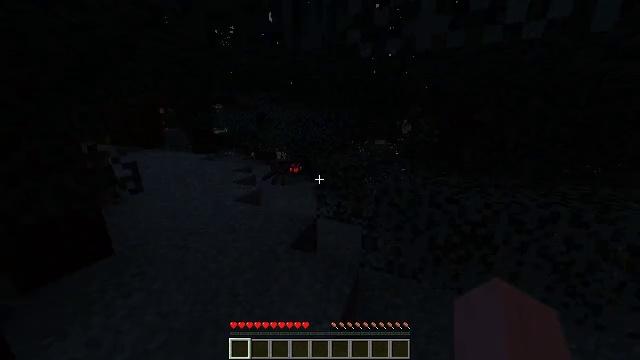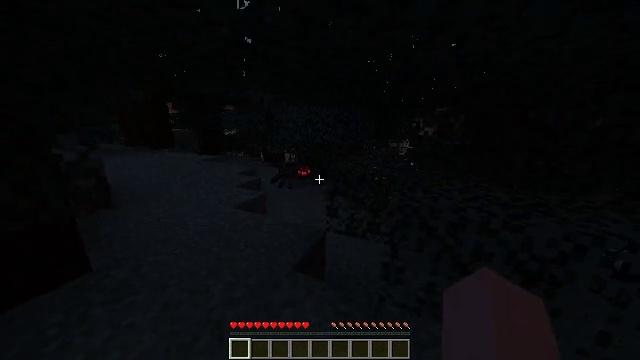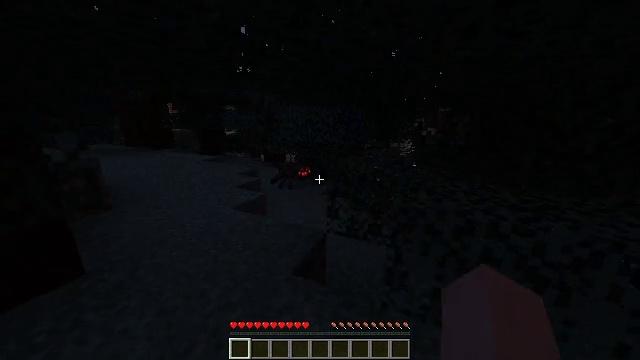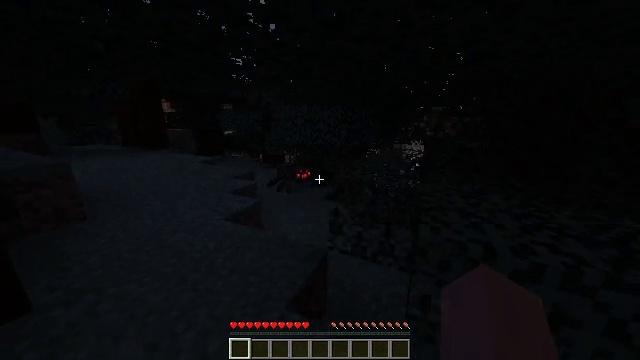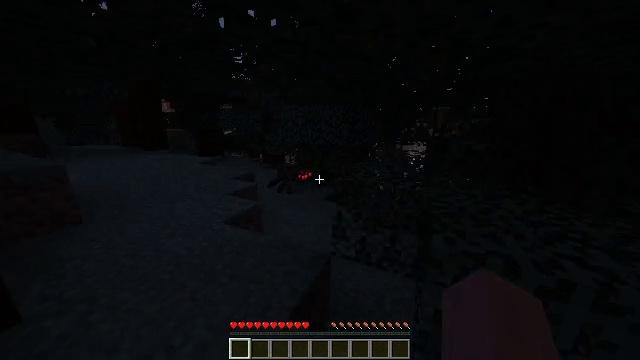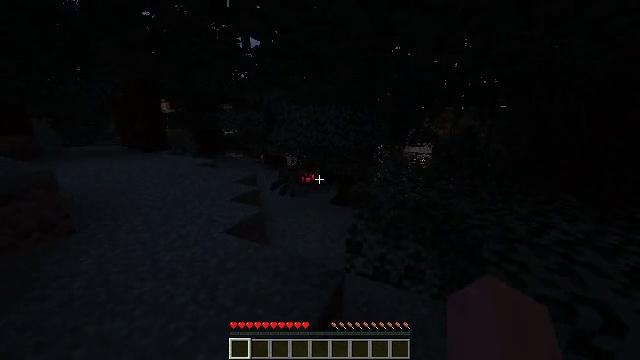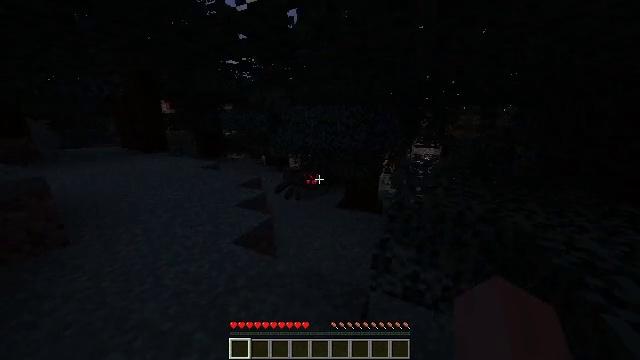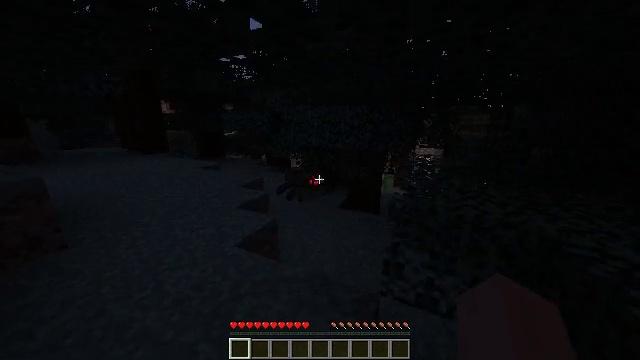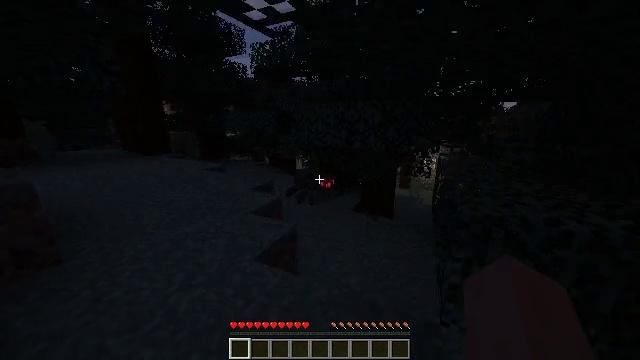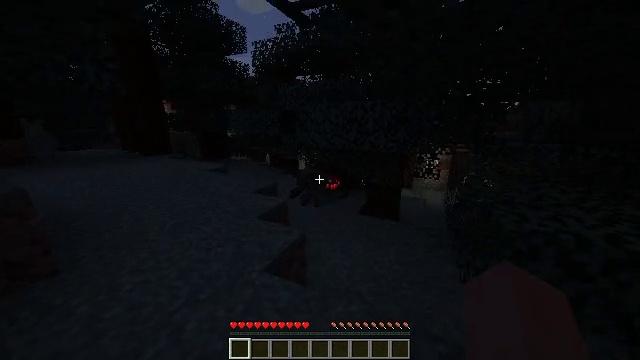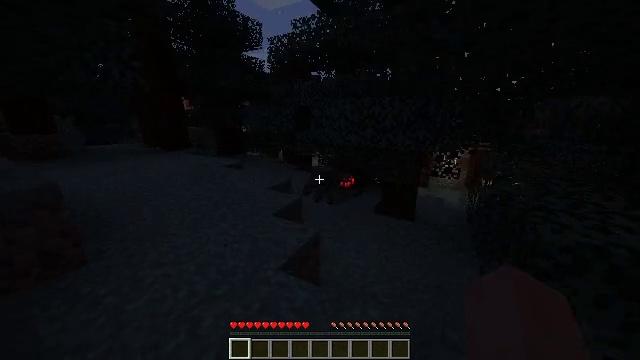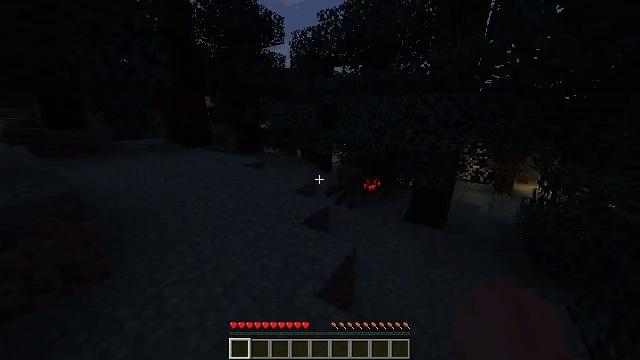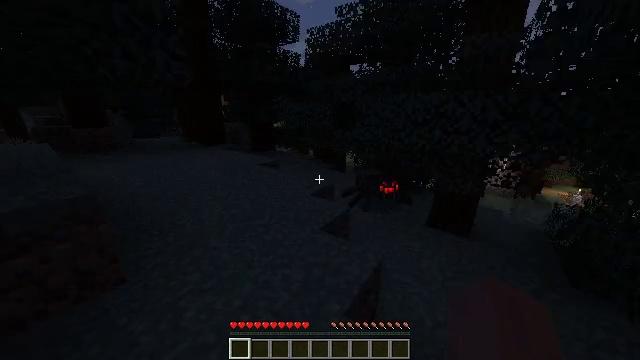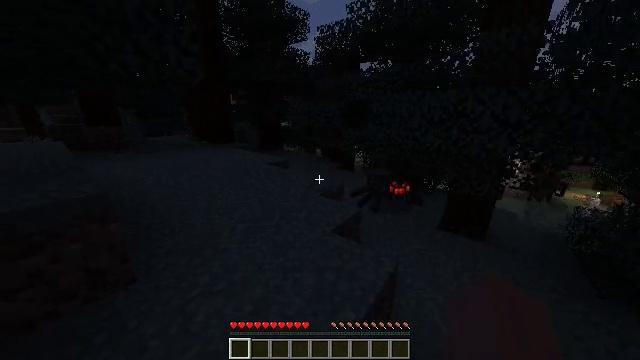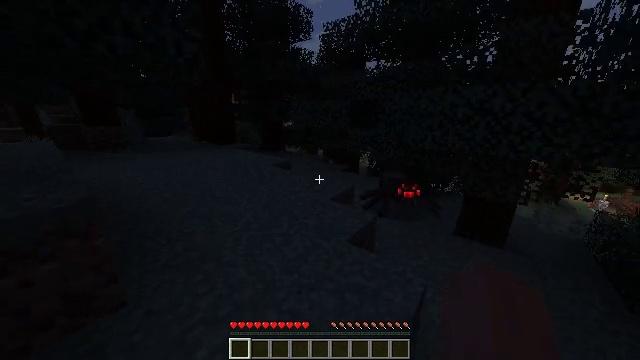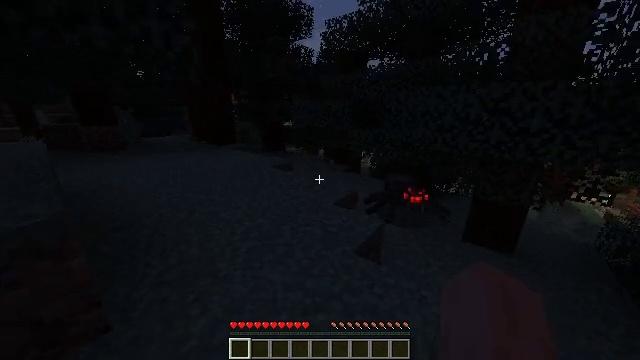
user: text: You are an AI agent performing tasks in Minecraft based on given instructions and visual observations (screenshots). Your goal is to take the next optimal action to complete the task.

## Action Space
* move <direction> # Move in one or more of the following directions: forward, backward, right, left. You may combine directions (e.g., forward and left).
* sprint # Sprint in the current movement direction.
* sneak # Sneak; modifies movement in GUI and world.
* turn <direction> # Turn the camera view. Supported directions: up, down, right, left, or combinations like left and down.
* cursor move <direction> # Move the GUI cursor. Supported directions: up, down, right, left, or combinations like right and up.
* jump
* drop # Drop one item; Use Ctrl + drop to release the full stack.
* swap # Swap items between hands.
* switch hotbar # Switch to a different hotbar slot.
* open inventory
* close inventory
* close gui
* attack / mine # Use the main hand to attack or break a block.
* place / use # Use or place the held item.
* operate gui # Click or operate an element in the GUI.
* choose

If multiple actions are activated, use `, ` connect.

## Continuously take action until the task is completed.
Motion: motion action
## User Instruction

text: Mine the jack o'lantern to collect it.
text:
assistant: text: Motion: move forward, sprint, turn left
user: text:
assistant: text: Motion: move forward, sprint
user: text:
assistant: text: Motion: move forward, sprint
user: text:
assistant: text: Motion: move forward and move left, sprint
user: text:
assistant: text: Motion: move forward and move left, sprint
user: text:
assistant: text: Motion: move forward and move left, sprint
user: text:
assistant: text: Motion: move forward and move left, sprint
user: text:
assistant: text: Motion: move forward and move left, sprint
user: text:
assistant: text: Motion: move forward and move left, sprint
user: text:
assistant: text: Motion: move forward and move left, sprint, turn left
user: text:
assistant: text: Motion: move forward and move left, sprint, turn left
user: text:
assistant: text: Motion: move forward and move left, sprint, turn left
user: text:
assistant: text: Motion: move forward and move left, sprint, turn left
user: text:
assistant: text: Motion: move forward, sprint
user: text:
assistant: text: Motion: move forward, sprint
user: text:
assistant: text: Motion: move forward, sprint
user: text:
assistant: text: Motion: move forward and move left, sprint
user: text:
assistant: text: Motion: move forward and move left, sprint
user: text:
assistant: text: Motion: move forward and move left, sprint
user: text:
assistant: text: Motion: move forward and move left, sprint, turn right
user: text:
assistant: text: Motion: move forward and move left, sprint, turn right
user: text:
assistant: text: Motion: move forward and move left, sprint, turn right
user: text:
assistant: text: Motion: move forward and move left, sprint, turn right
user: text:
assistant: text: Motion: move forward and move left, sprint, turn right
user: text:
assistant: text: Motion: move forward and move left, sprint, turn right
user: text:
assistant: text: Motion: move forward and move left, sprint, turn right
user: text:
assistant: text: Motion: move forward and move left, sprint, turn right
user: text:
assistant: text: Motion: move forward and move left, sprint, turn right
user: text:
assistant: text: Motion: move forward and move left, sprint, turn right
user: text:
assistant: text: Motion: move forward and move left, sprint, turn right